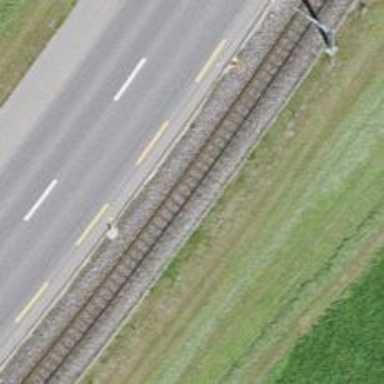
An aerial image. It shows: Narrow-gauge railway track with electrified contact line. The railway has one track.